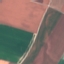
Land use / land cover: AnnualCrop